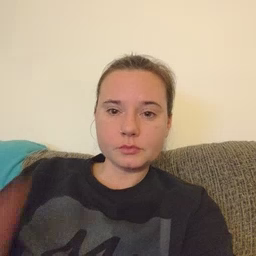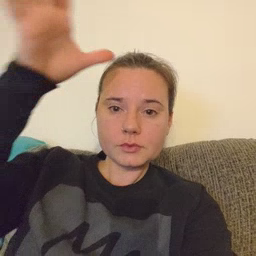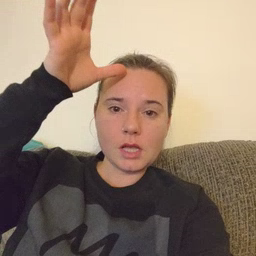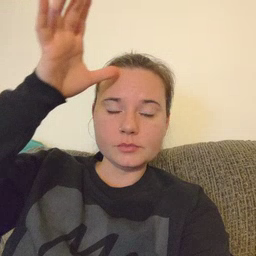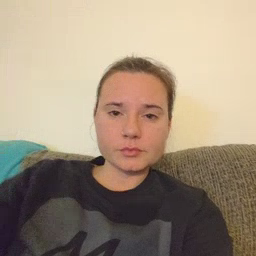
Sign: dad